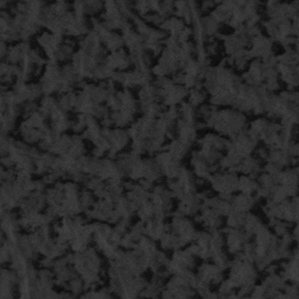
Label: frost